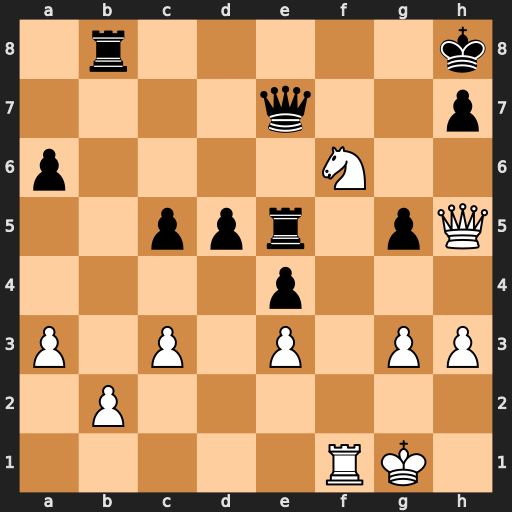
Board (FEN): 1r5k/4q2p/p4N2/2ppr1pQ/4p3/P1P1P1PP/1P6/5RK1
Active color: w
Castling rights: -
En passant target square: -
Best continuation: Ng4 Re6 Rf7 Qxf7 Qxf7